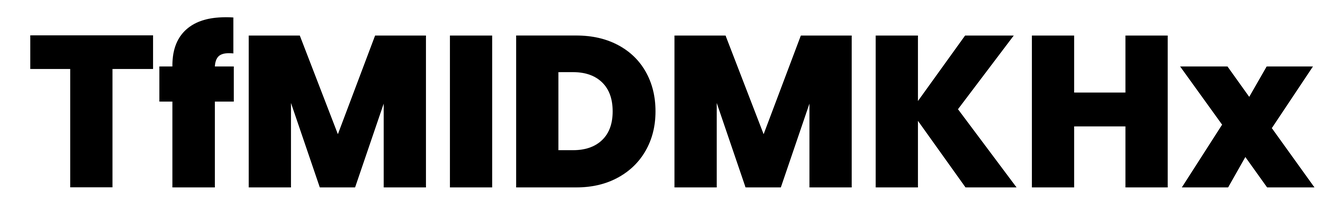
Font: Poppins-ExtraBold